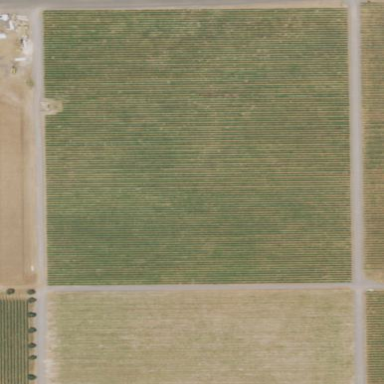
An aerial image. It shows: Vineyard with wine grapes as the main crop.